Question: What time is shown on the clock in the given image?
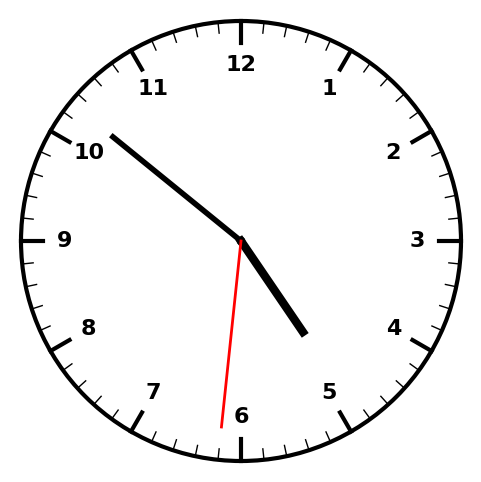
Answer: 04:51:31